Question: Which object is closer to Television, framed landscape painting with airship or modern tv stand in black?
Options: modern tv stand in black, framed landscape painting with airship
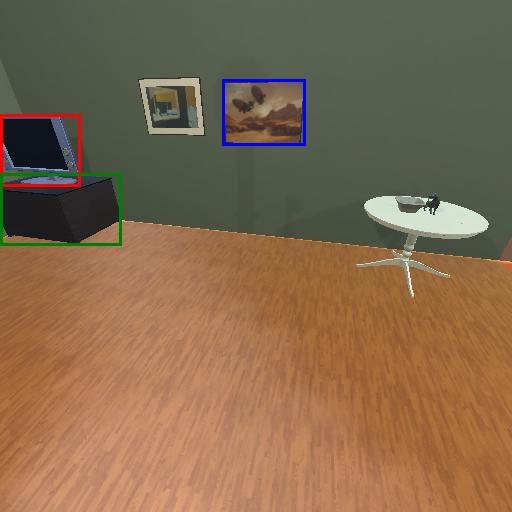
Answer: modern tv stand in black